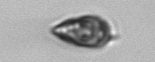
Label: Prorocentrum_triestinum